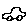
Label: car